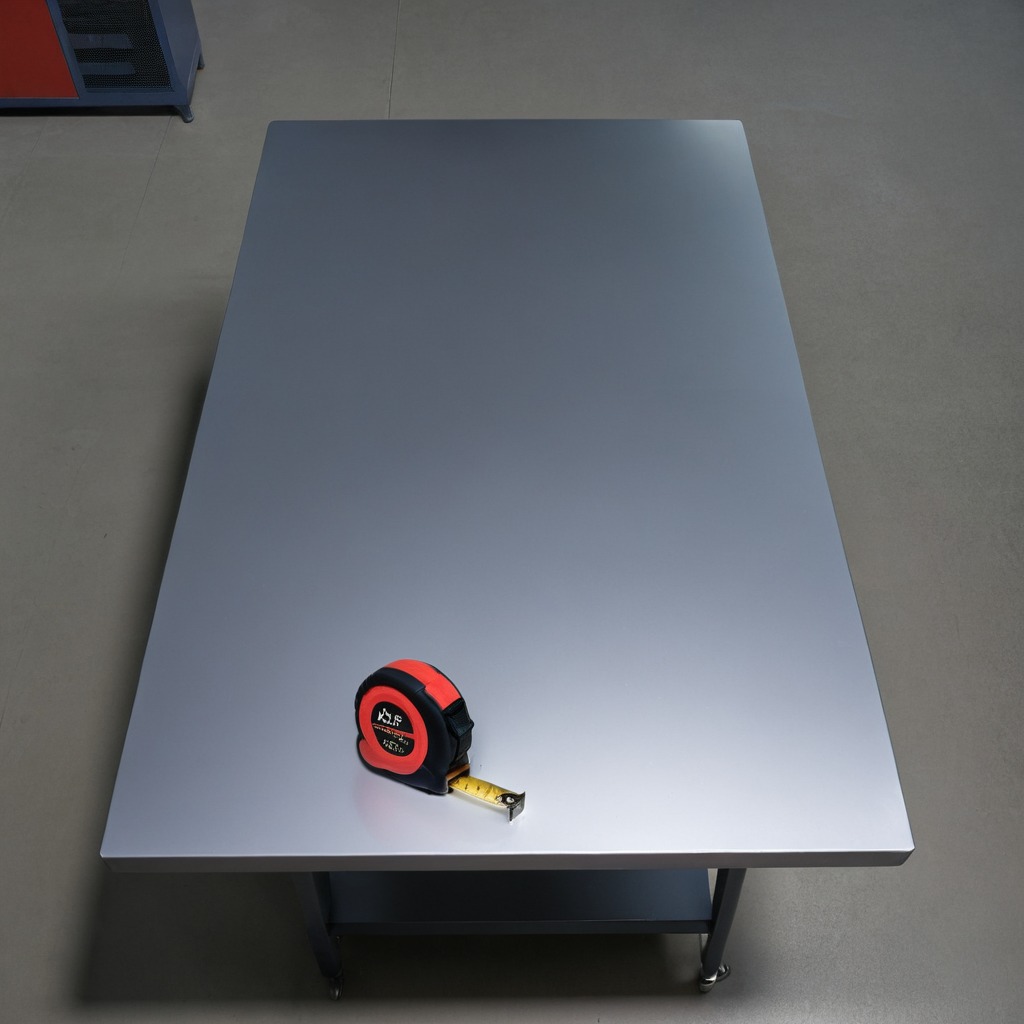
A measuring tape lies on a clean empty table in a basement in the evening soft directional lighting on the tabletop realistic grain studio-quality clarity centered framing